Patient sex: M
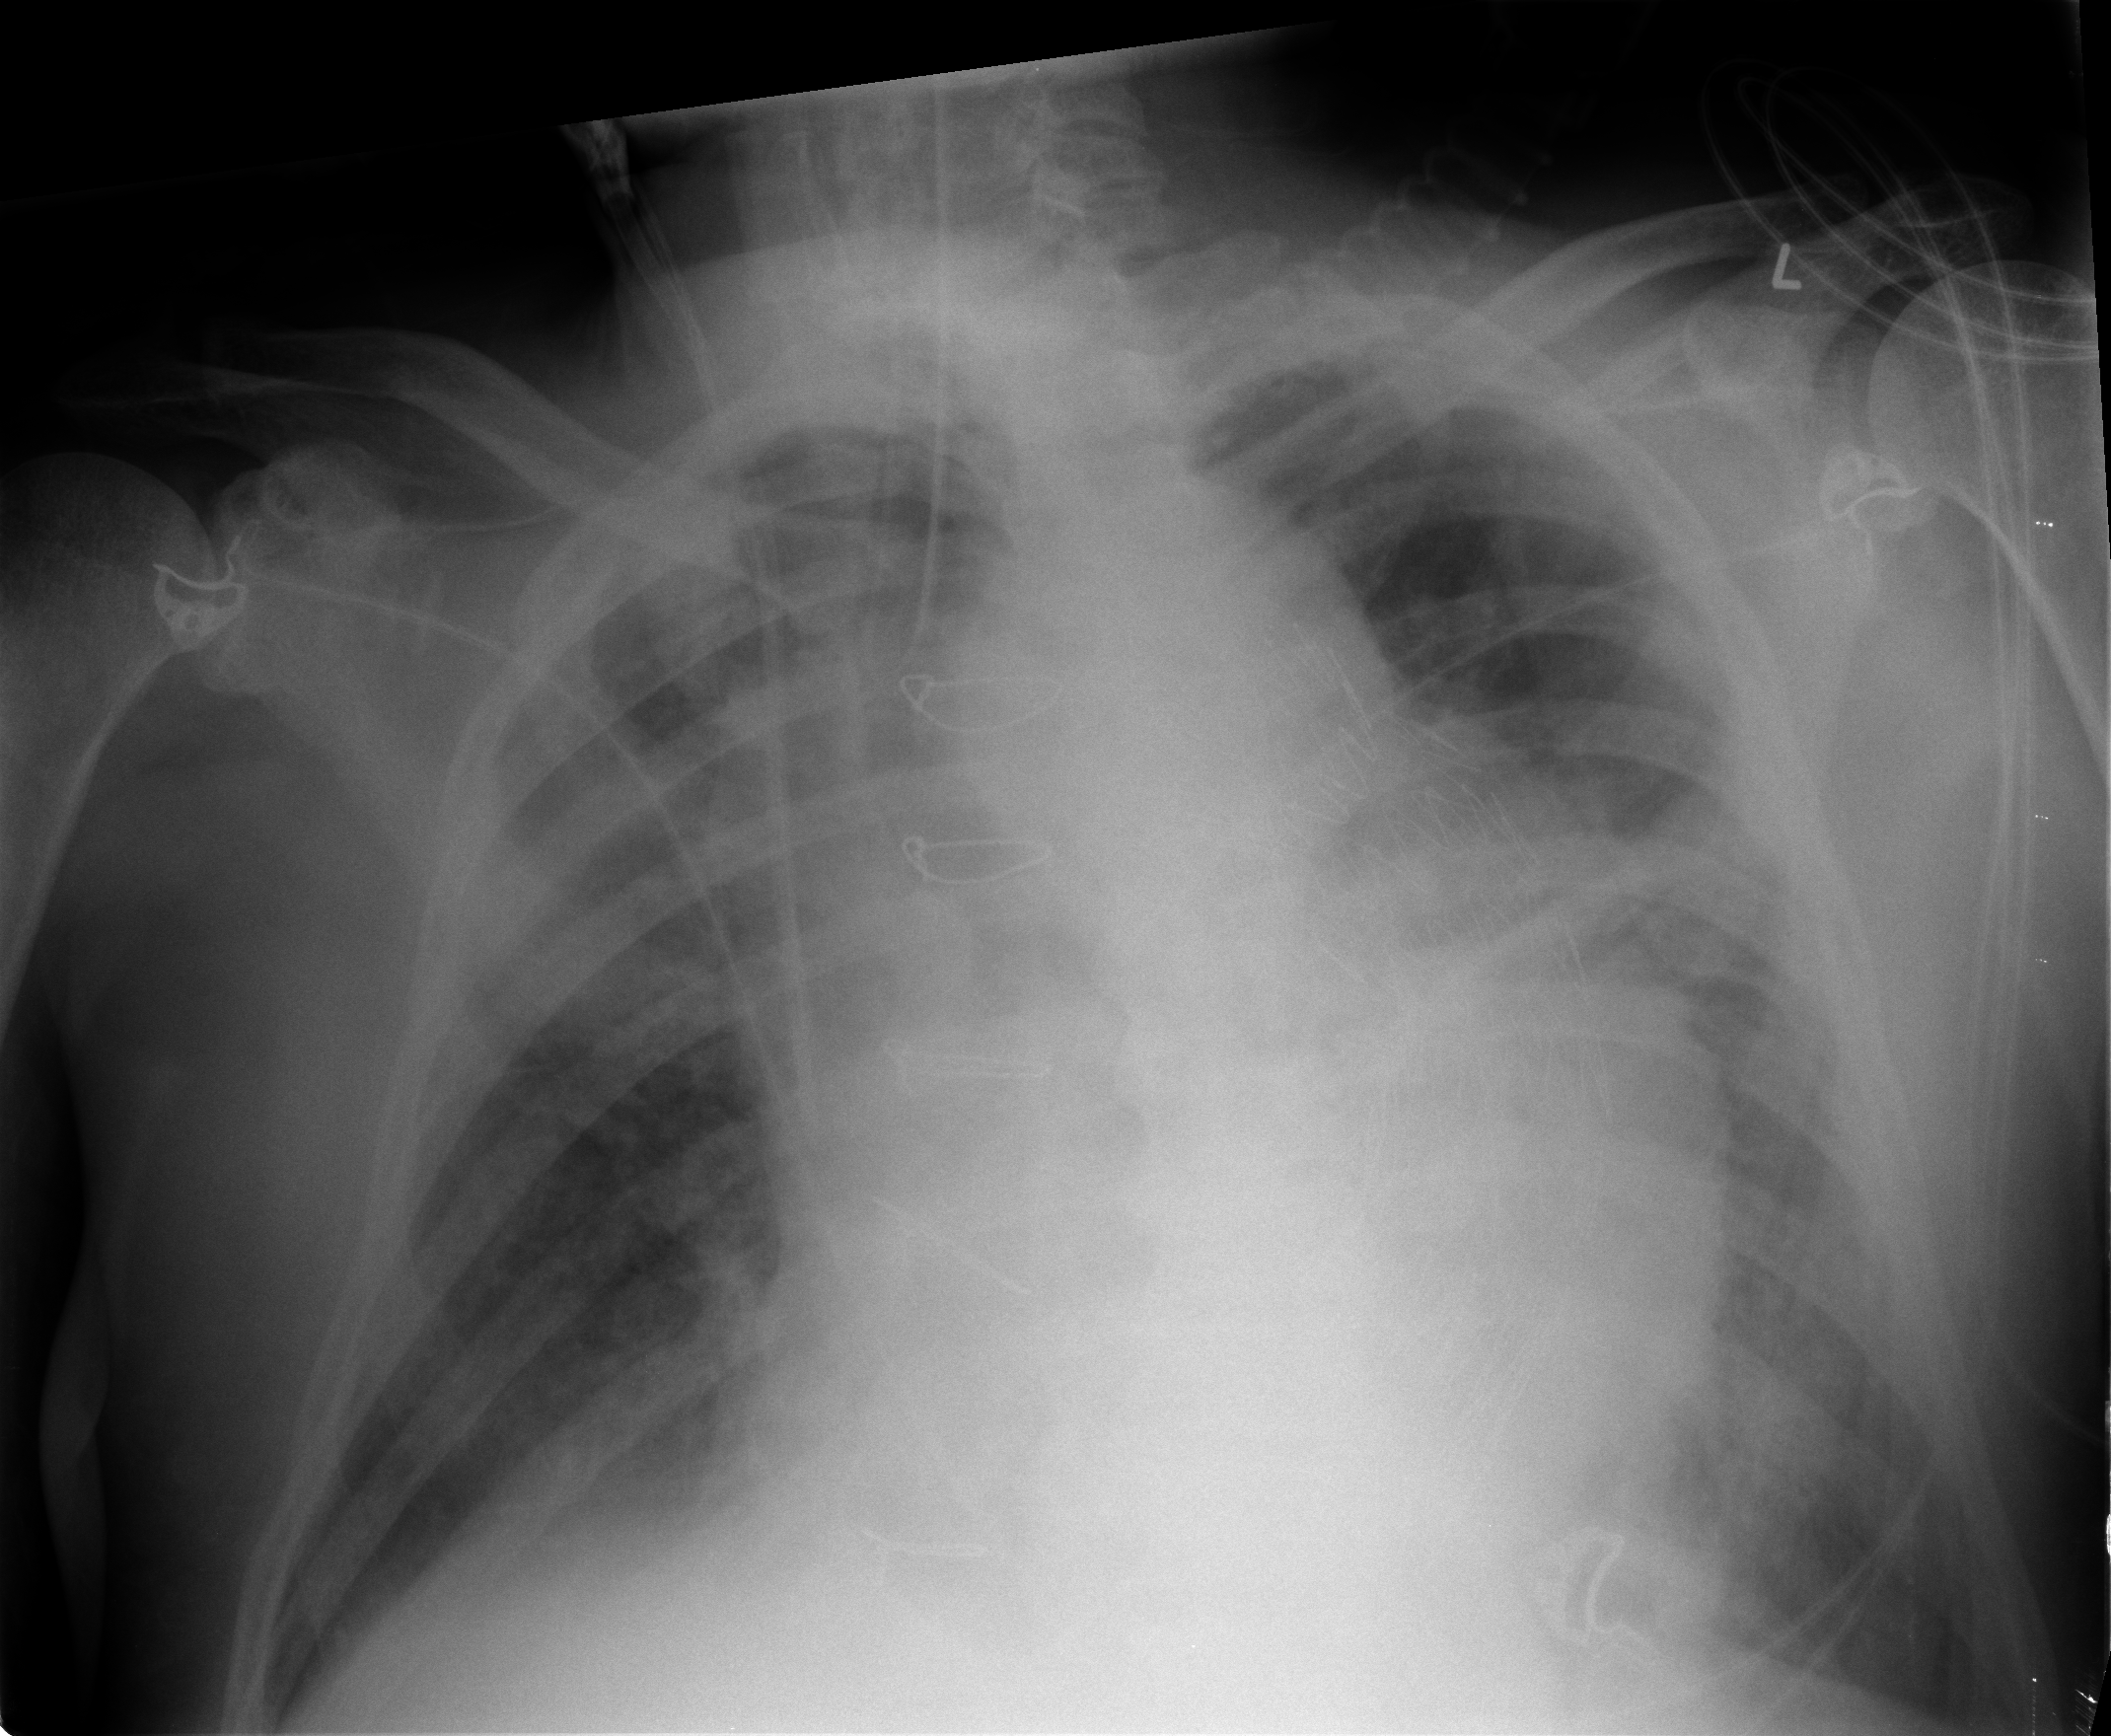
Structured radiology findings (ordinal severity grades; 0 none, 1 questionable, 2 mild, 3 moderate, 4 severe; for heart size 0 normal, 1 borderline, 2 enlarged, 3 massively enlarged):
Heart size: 2
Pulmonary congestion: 1
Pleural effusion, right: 0
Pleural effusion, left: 0
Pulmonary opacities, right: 3
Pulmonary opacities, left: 2
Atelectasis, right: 2
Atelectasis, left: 3